Field crop: maize
Growth stage: 2
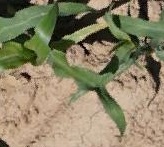
Species: maize